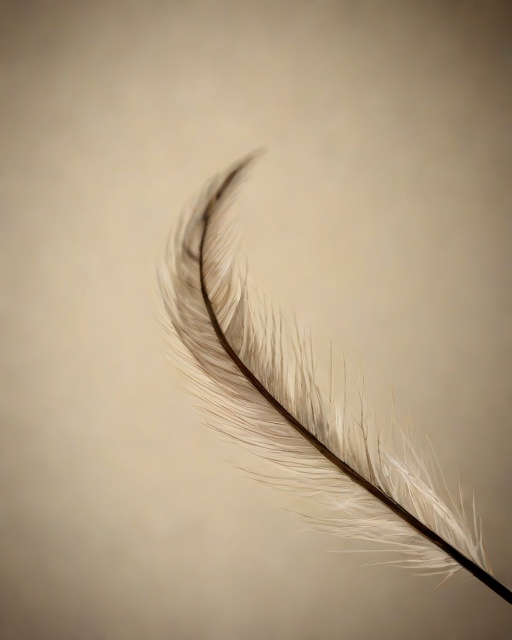
Category: Sympathy